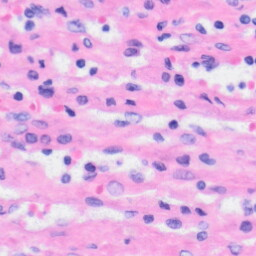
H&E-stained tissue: Liver